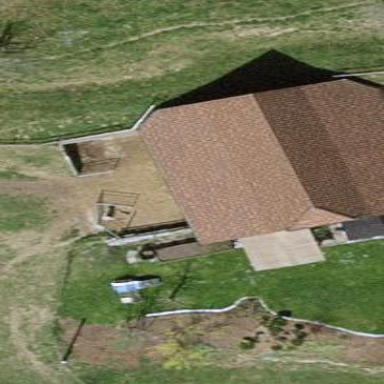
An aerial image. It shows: Farm building.